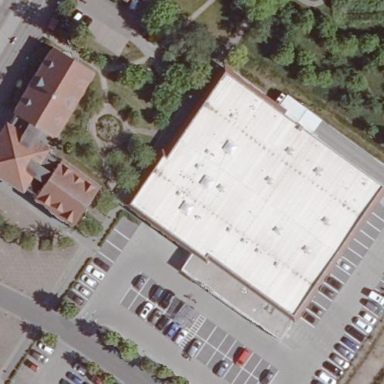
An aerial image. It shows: Retail building.